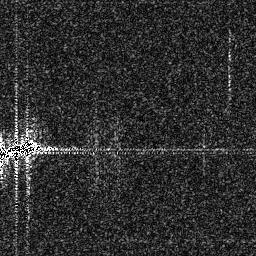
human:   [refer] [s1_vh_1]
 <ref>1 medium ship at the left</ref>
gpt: <box>[[0, 52, 15, 63, 0]]</box>